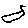
Label: bird